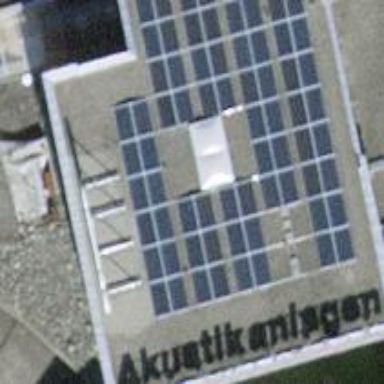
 consisting of solar photovoltaic panels."